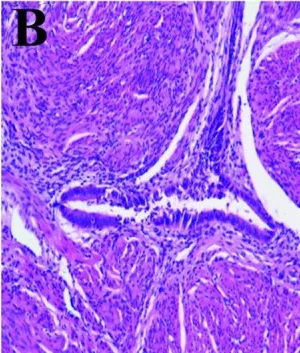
Microscopic observation. Immunohistochemical finding: SMA(+), Desmin (+), myogenin(-), Ki-67(+2%), HMB-45(-), CD34(-), CD117(-), Dog1(-), ER(-), PR(2+) (H&E, 100x).
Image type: pathology (h&e)